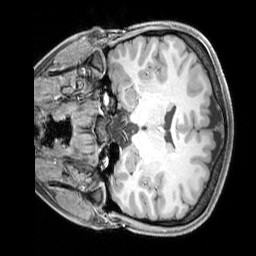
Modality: T1w
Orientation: coronal
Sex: female
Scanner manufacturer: siemens
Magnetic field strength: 3 T
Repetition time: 2.3 s
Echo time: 0.00226 s